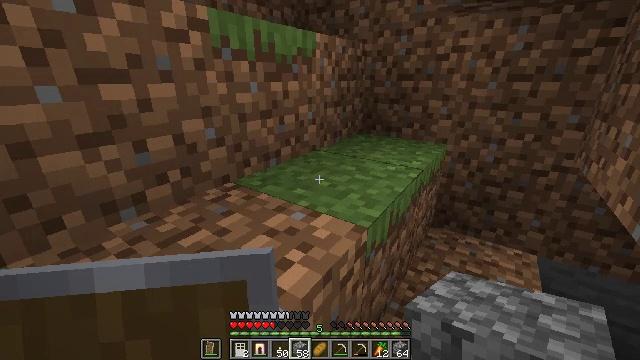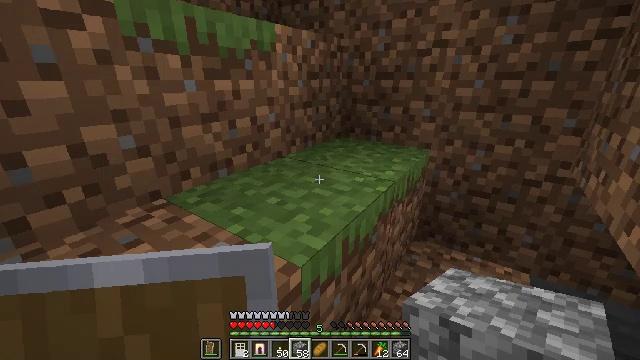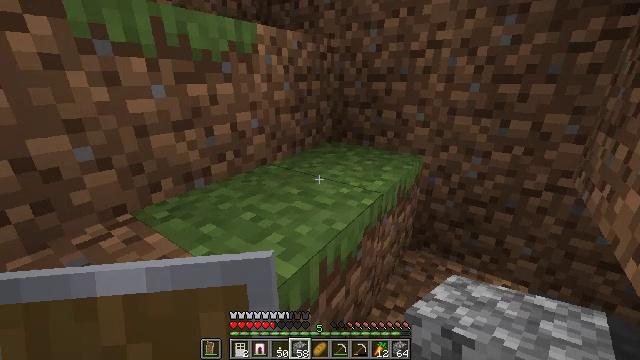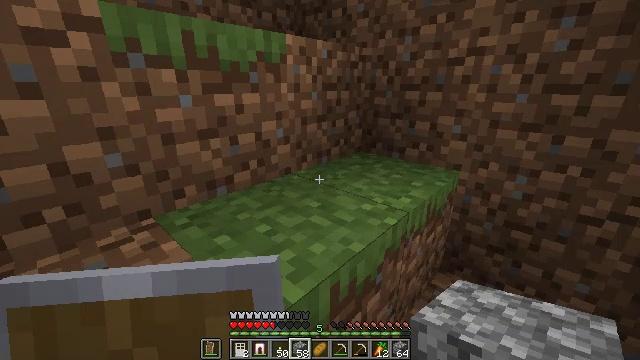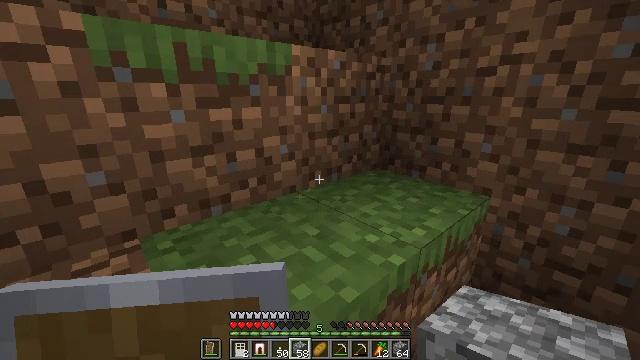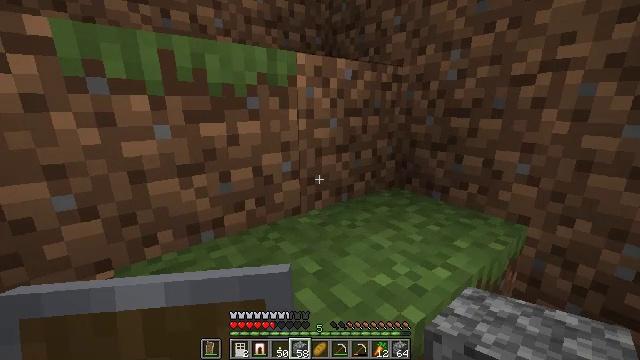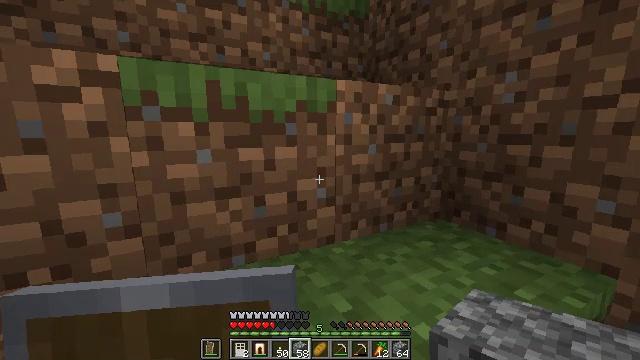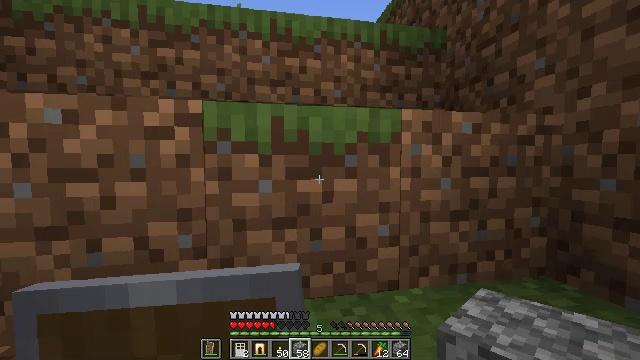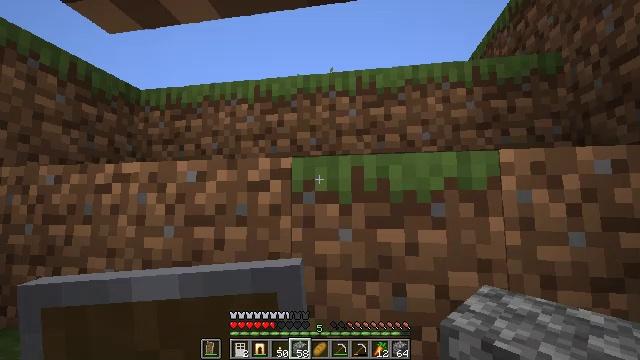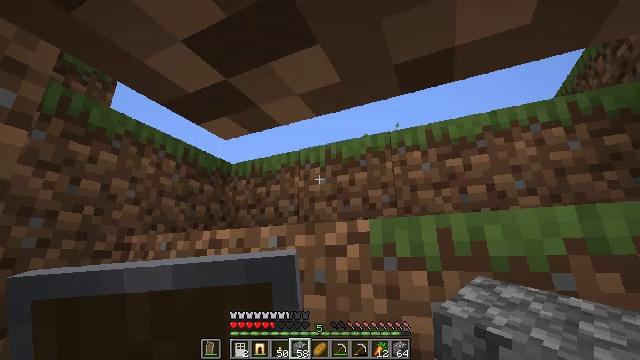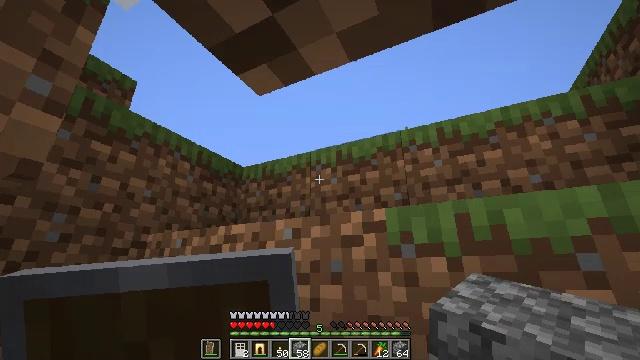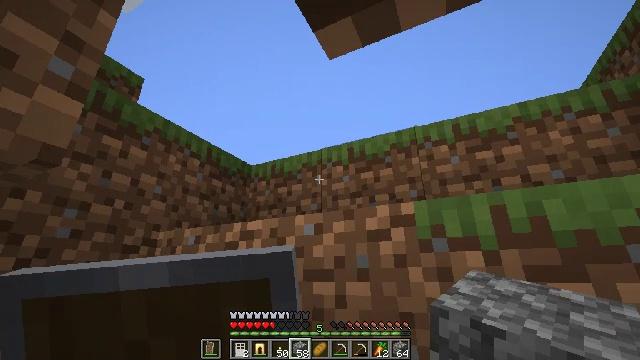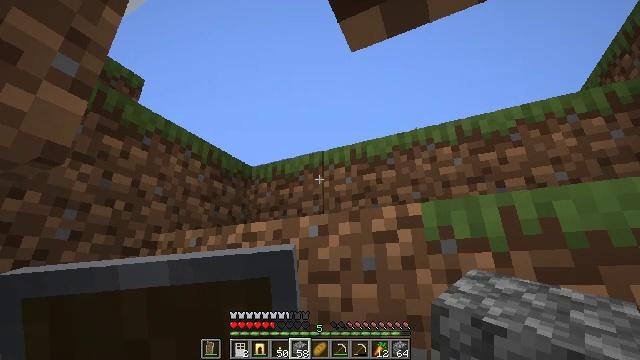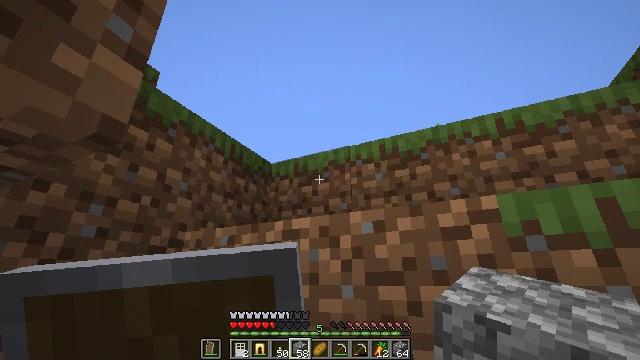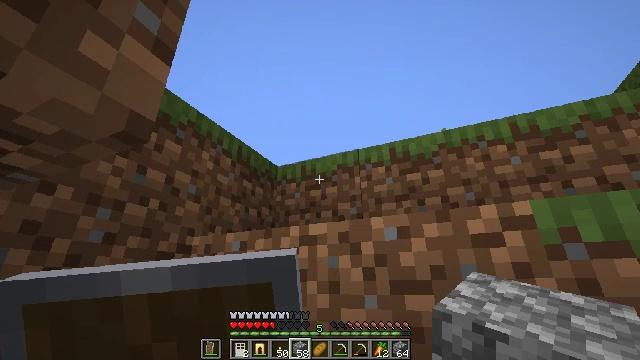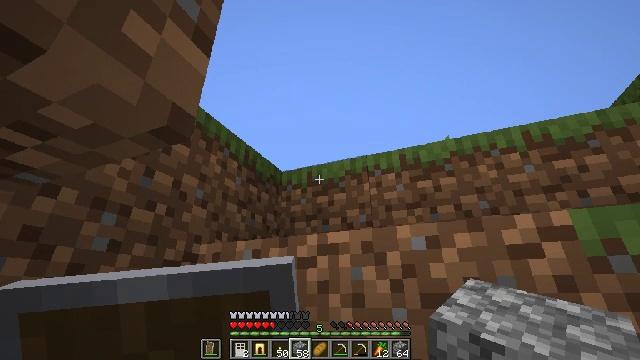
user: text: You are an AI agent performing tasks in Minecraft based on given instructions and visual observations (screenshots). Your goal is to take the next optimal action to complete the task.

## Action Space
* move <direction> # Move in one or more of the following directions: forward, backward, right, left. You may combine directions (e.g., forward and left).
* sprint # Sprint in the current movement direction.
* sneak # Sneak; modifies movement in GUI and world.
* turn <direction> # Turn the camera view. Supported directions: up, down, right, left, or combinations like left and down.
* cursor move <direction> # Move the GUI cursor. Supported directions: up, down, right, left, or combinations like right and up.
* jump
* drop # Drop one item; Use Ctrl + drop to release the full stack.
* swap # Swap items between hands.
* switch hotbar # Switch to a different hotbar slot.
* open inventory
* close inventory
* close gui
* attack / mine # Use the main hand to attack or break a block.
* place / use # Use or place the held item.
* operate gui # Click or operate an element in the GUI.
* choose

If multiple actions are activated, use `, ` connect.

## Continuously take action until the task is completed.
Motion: motion action
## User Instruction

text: Gather carrots from the field.
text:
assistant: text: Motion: move forward and move right
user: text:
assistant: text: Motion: move forward and move right
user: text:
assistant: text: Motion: move forward and move right, turn left and up
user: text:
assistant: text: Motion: move forward, turn left and up
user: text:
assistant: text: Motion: move forward, turn left and up
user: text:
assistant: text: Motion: move forward, turn left and up
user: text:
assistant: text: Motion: move forward, turn left and up
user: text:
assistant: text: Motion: move forward and move left, turn left and up, jump
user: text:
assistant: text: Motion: move forward and move left, turn left and up, jump
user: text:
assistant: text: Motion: move forward and move left, turn left and up, jump
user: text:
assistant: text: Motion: move forward and move left, jump
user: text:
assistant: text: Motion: move forward and move left, jump
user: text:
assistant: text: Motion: move forward and move left, jump
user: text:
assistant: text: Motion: move forward and move left, jump
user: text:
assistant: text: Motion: move forward and move left, turn right and up, jump
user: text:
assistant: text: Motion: move forward and move left, turn right and up, jump
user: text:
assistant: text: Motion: move forward and move left, turn right, jump
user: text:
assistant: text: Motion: move forward and move left, jump
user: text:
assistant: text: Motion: move forward and move left, jump
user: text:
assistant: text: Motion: move forward, turn right
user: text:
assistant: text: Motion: move forward, turn right and up
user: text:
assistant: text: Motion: turn right
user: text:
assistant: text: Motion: turn right
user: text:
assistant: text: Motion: turn right and down
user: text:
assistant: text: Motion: turn right and down
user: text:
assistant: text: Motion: turn right and down
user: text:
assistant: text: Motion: turn right and down
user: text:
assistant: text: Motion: move right, turn right and down
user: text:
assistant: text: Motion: move right, turn right
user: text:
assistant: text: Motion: move right